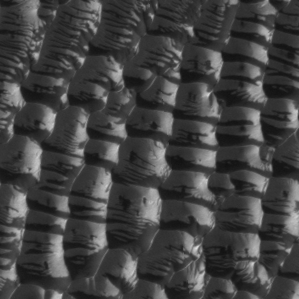
Label: frost